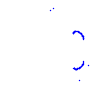
Particle: proton